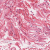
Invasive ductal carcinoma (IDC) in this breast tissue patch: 0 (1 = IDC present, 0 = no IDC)